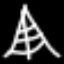
Label: The Eiffel Tower